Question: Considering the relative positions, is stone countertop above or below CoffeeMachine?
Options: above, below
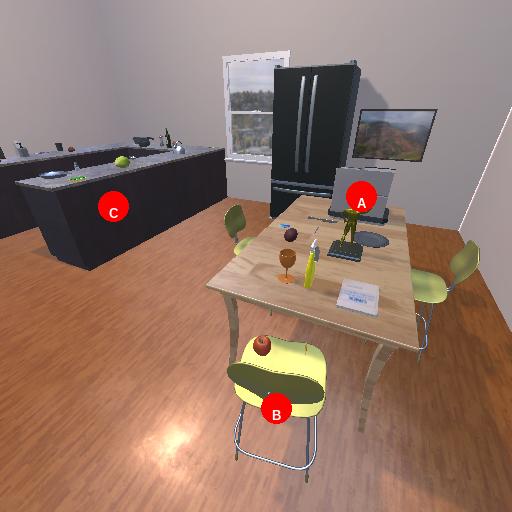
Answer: above